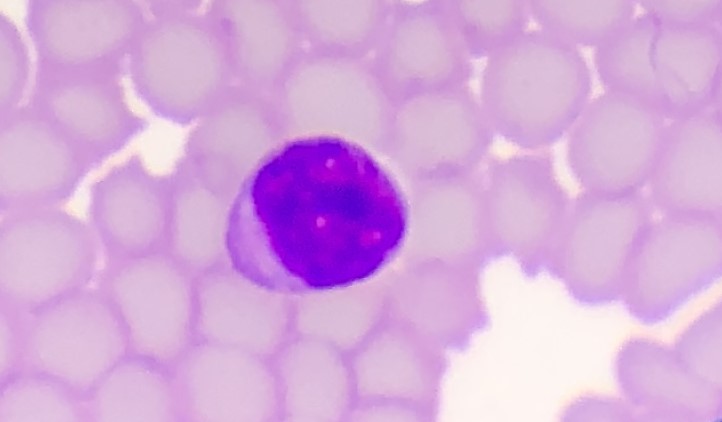
White blood cell type: Lymphocyte